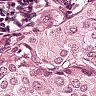
Metastatic tissue present: yes